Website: home-depot
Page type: customer-info-address
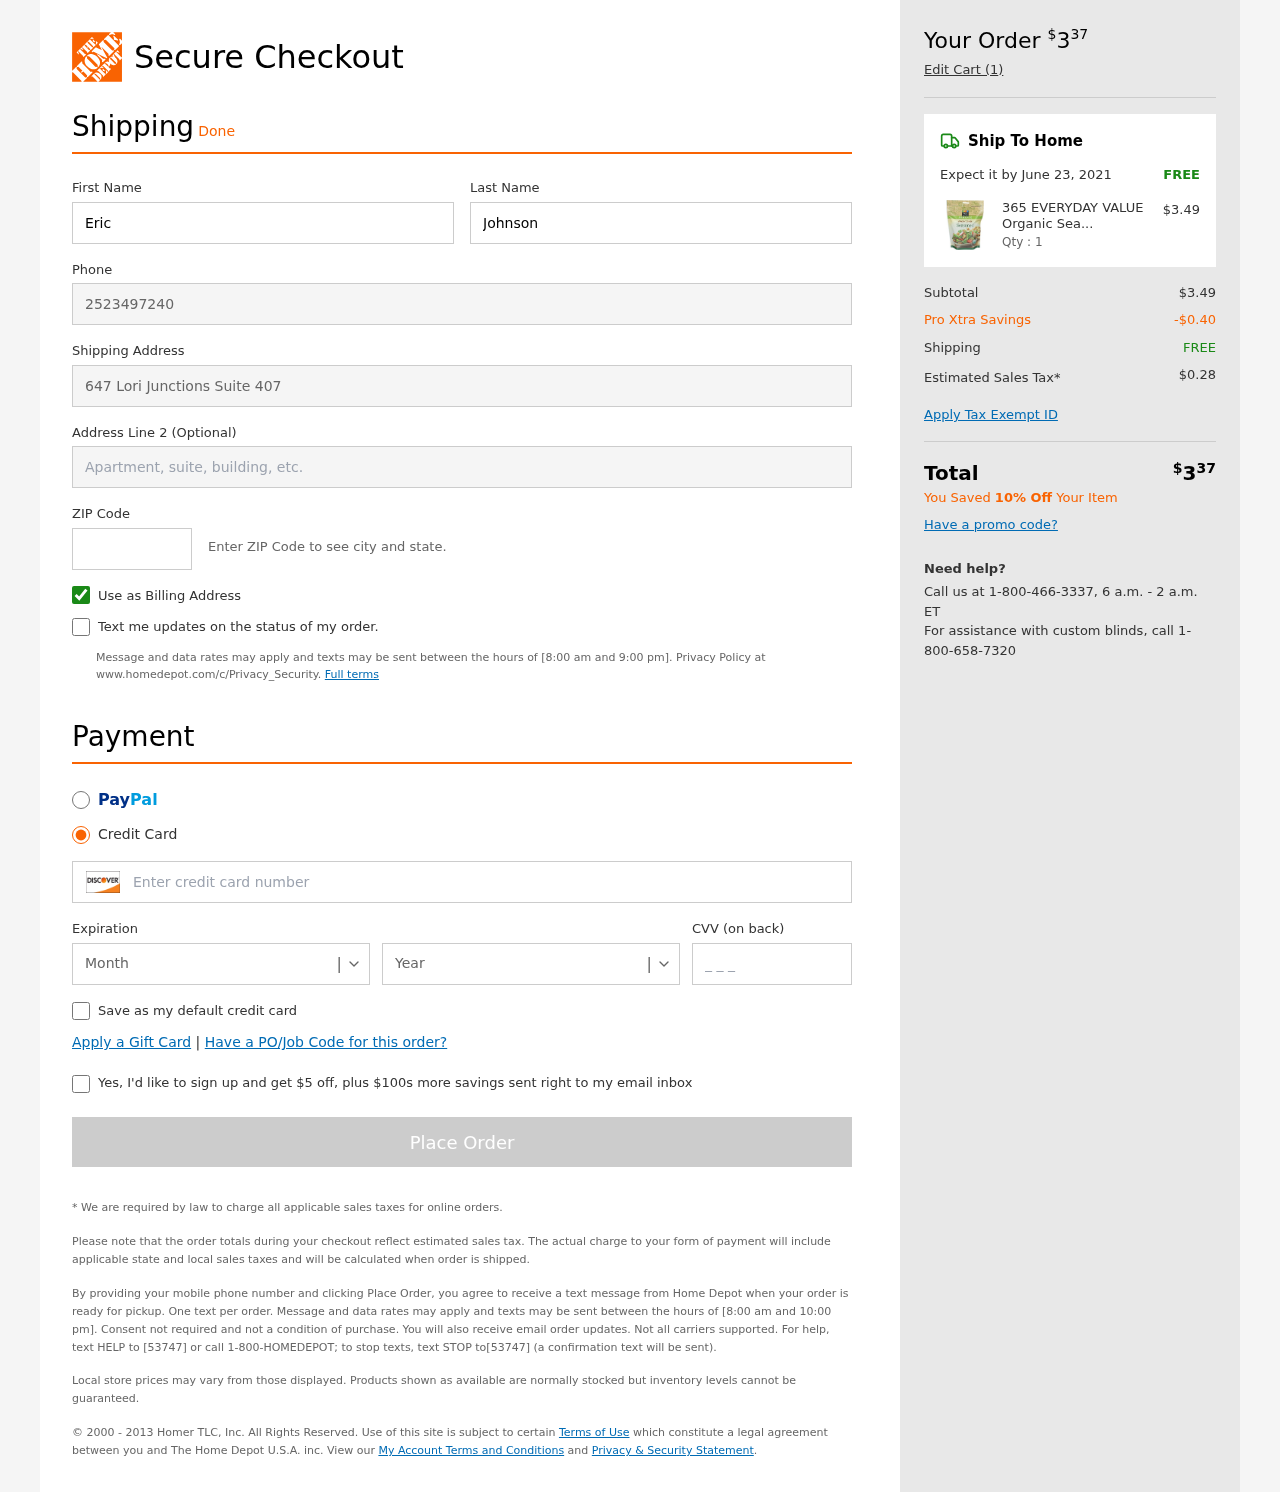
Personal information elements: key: PII_CARD_CVV
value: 576
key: PII_CARD_EXPIRY_MONTH
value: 06
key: PII_CARD_EXPIRY_YEAR
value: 29
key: PII_CARD_NUMBER
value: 6011 0938 1914 4949
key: PII_FIRSTNAME
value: Eric
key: PII_LASTNAME
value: Johnson
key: PII_PHONE
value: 2523497240
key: PII_POSTCODE
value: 45565
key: PII_STREET
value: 647 Lori Junctions Suite 407
Product elements: key: PRODUCT1_NAME
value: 365 EVERYDAY VALUE Organic Seasoned Croutons, 4.5 OZ
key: PRODUCT1_PRICE
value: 3.49
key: PRODUCT1_QUANTITY
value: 1
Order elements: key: ORDER_TOTAL
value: $337
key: ORDER_NUM_ITEMS
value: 1
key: ORDER_DELIVERY_DATE
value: June 23, 2021
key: ORDER_SHIPPING_COST
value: FREE
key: ORDER_SUBTOTAL
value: $3.49
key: ORDER_DISCOUNT
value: -$0.40
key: ORDER_SHIPPING_COST2
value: FREE
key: ORDER_TAX
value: $0.28
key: ORDER_TOTAL2
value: $337
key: ORDER_SAVINGS_MESSAGE
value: You Saved 10% Off Your Item